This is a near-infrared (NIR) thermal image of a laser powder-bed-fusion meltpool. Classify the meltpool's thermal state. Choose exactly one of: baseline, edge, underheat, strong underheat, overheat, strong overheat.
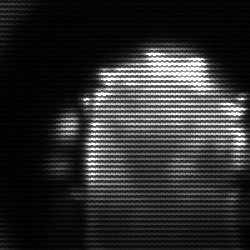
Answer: baseline